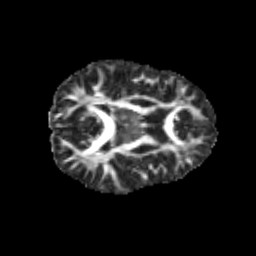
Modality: FA
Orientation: axial
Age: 12
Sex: female
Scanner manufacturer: siemens
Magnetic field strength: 3 T
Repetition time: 3.8 s
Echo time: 0.07 s